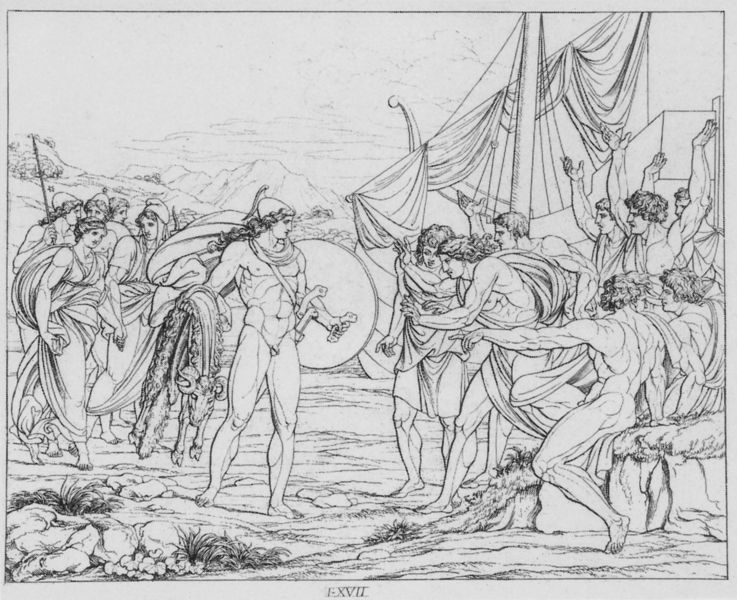
Titel: Die Argonauten (nach Asmus Jacob Carstens)
Künstler: Joseph Anton Koch
Institution: Kopenhagen, Thorvaldsen Museum
Schlagwörter: akt, gott, held, himmel, nackt, wolken, frauen, landschaft, menschen, ufer, frau, männer, zeichnung, gras, tier, leinen, pflanzen, fell, schiff, segel, mast, berge, graphik, krieg, schlacht, zeigen, takelage, schild, antike, schwarzweiß, schwert, helm, mythologie, jagd, griechen, krieger, griechenland, hörner, anbeten, bock, kalb, hellenismus, schifffahrt, widder, goldenes, vlies, flies, argos, medea, ruch, argonauten, fließ, jason, widderfell, schiffnackt